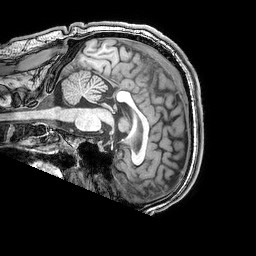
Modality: T1w
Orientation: sagittal
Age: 25
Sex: male